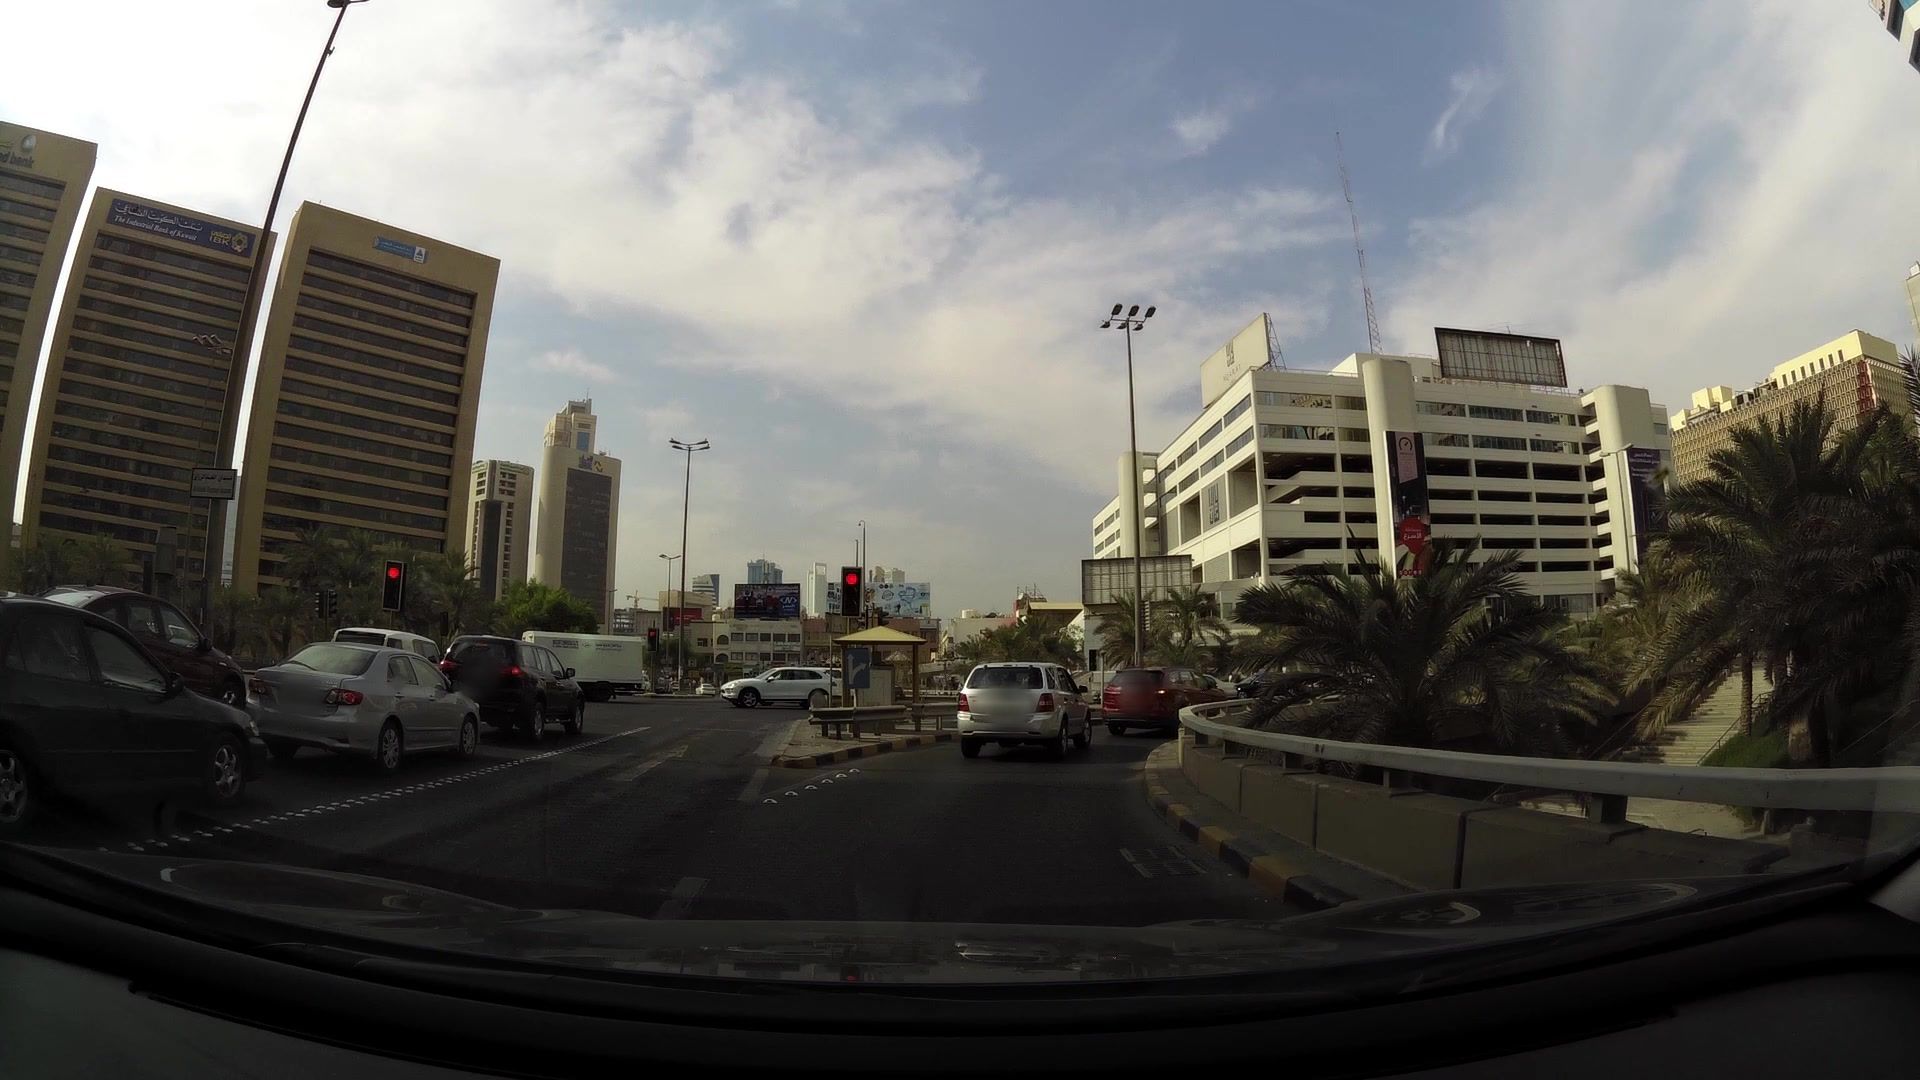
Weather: cloudy
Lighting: day
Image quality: good
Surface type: driving surface
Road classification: primary, primary_link
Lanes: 2, 3
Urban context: urban centre
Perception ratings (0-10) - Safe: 3.45, Lively: 9.43, Beautiful: 4.28, Boring: 2.75, Depressing: 5.24, Wealthy: 7.88